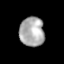
Tissue: lung
Cell type: T cells
Senescence score: 0.2276
Nuclear area (px): 717
Mean DAPI intensity: 171.212